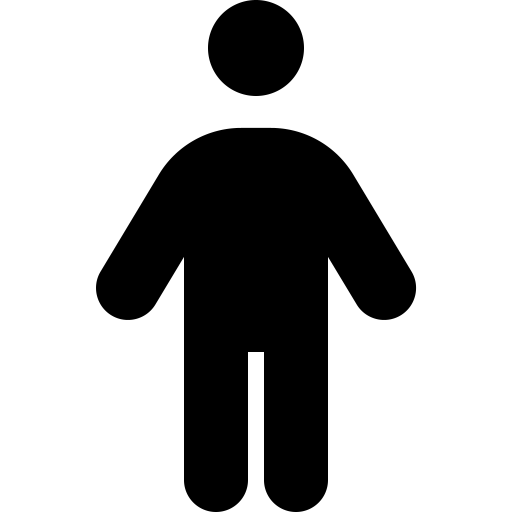
Tags: icon, FontAwesome, fa-icon, solid, person